Field crop: tomato
Growth stage: 1
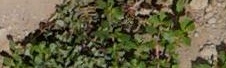
Species: tomato